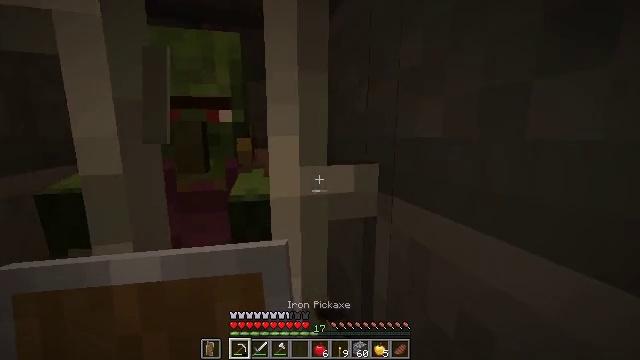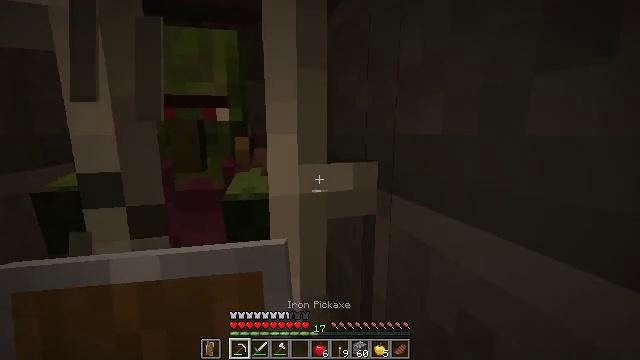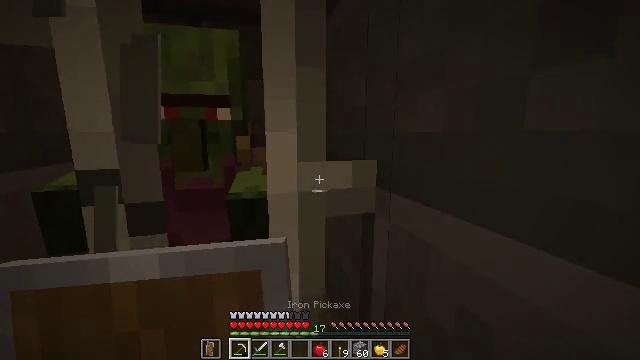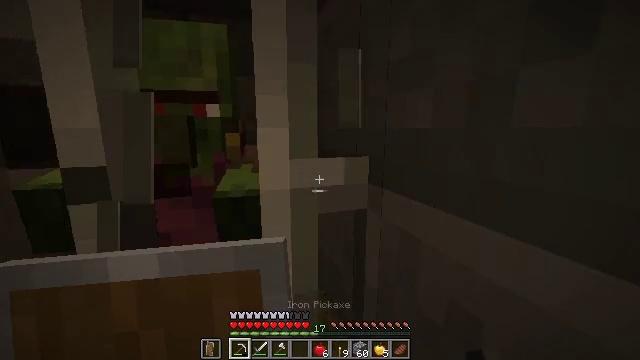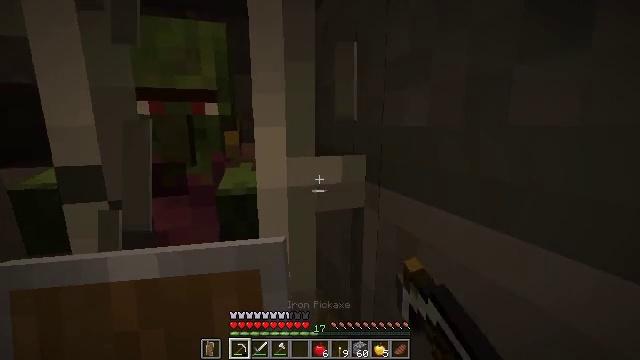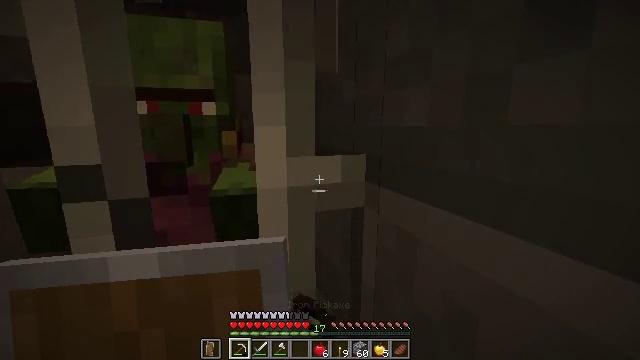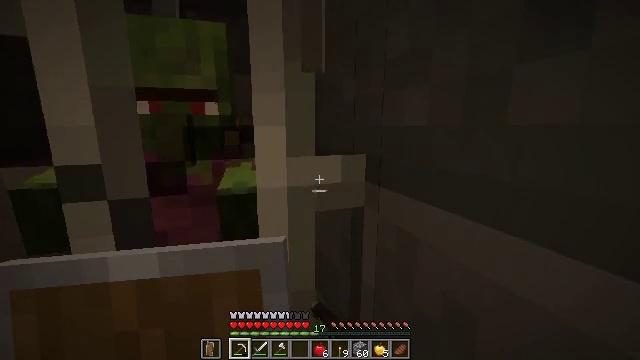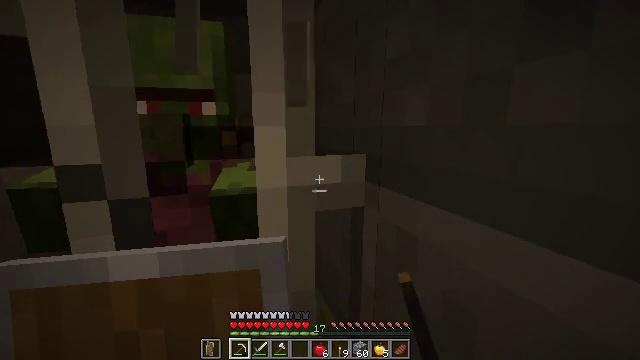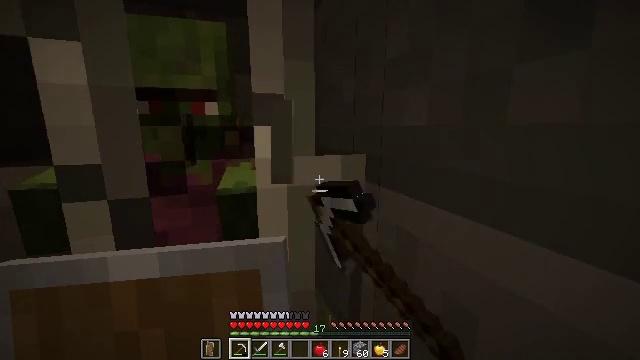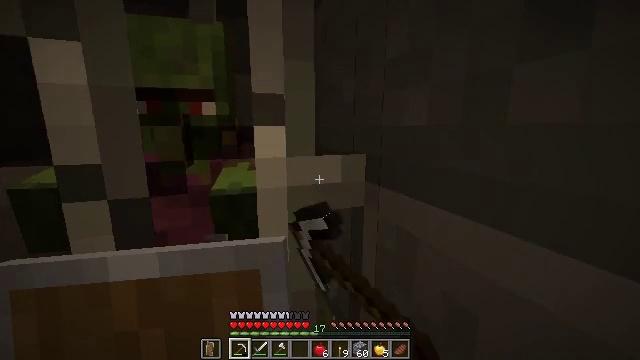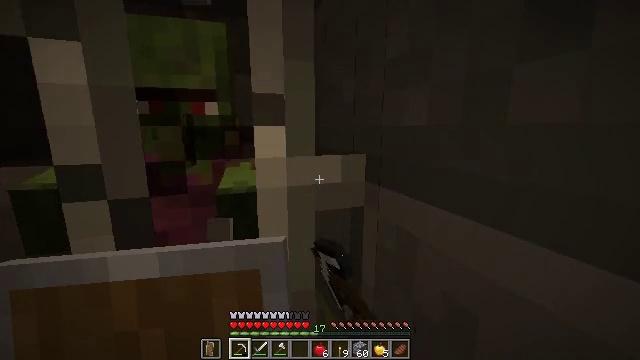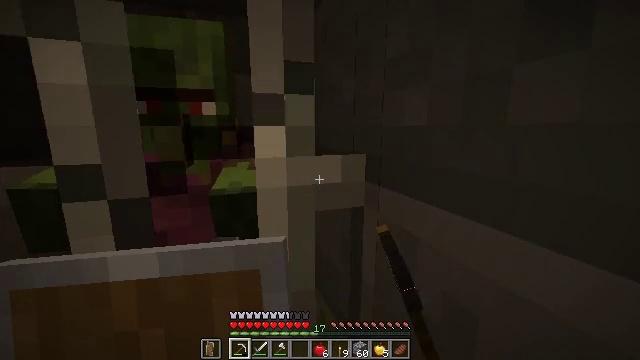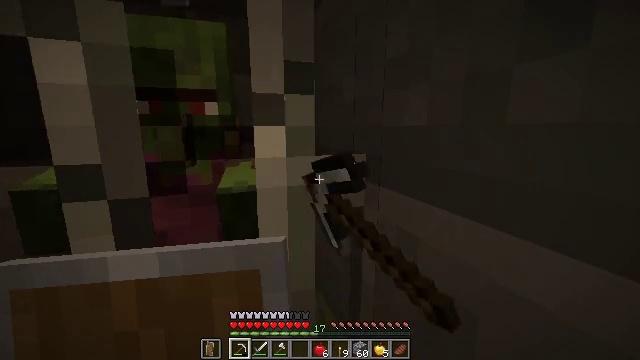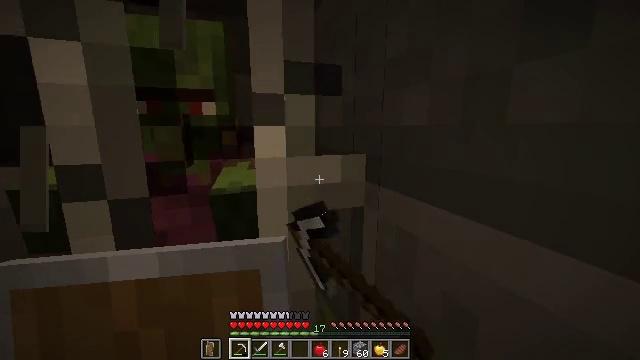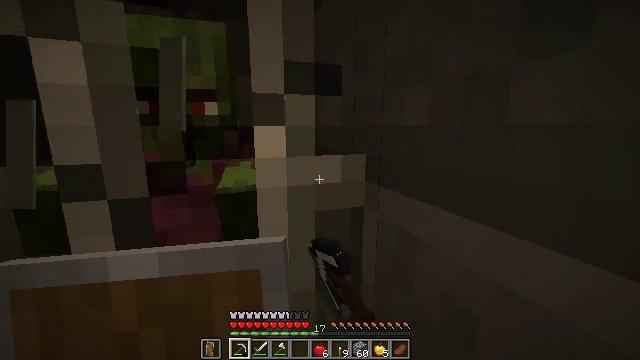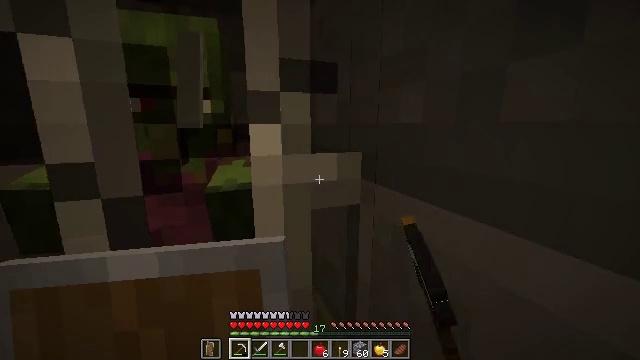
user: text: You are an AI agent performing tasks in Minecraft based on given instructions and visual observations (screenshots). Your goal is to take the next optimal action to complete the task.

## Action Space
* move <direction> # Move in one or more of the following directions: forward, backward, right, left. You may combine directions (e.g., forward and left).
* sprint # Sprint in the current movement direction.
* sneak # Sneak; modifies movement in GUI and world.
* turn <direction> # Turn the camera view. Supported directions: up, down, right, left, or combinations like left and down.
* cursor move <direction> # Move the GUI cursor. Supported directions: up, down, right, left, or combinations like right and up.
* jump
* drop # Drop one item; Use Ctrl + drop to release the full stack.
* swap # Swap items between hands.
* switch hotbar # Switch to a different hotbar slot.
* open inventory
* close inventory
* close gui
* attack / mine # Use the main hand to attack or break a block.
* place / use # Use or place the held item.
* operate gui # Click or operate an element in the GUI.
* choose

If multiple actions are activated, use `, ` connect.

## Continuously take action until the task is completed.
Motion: motion action
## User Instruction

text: Mine the iron bars from a structure.
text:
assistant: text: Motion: attack / mine
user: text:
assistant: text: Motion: attack / mine
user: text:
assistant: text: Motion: turn right, attack / mine
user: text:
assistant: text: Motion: attack / mine
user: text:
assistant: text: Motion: attack / mine
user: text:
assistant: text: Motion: attack / mine
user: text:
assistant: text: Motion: attack / mine
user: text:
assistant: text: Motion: attack / mine
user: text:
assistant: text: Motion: attack / mine
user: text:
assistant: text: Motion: attack / mine
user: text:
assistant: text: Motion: attack / mine
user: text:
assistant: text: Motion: attack / mine
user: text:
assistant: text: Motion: attack / mine
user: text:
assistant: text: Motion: attack / mine
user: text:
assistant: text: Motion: attack / mine
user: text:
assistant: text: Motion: turn right, attack / mine
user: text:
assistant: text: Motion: turn right and down, attack / mine
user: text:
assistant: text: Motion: turn right and down, attack / mine
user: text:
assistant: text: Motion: turn right, attack / mine
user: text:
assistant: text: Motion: attack / mine
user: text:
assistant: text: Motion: attack / mine
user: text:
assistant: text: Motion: attack / mine
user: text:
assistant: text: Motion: attack / mine
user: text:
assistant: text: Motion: attack / mine
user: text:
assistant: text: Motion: attack / mine
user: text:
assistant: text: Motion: attack / mine
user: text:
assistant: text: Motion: attack / mine
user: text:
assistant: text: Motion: attack / mine